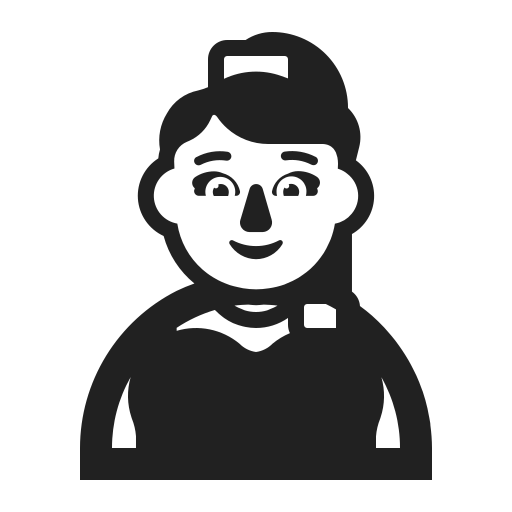
woman genie high contrast